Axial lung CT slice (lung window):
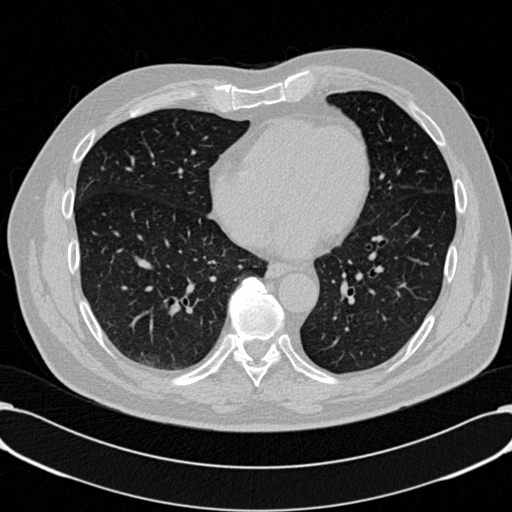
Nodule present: no